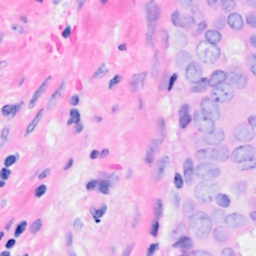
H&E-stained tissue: Breast